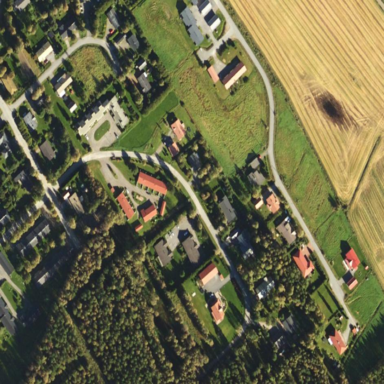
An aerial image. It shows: Residential area.